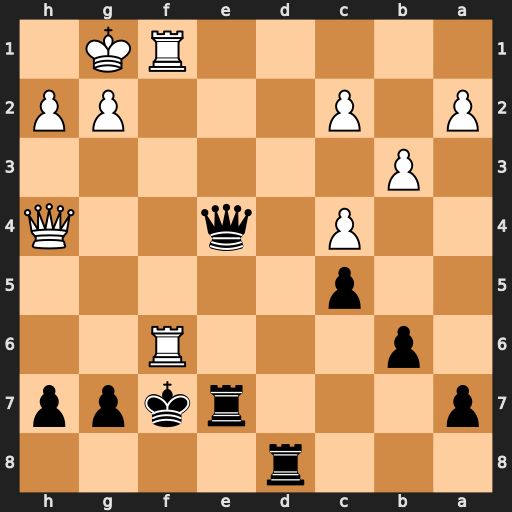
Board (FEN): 3r4/p3rkpp/1p3R2/2p5/2P1q2Q/1P6/P1P3PP/5RK1
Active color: b
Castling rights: -
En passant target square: -
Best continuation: gxf6 Qxf6+ Ke8 Qf8+ Kd7 Rd1+ Kc6 Rxd8 Qe3+ Qf2 Qc1+ Qf1 Re1